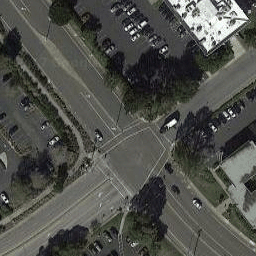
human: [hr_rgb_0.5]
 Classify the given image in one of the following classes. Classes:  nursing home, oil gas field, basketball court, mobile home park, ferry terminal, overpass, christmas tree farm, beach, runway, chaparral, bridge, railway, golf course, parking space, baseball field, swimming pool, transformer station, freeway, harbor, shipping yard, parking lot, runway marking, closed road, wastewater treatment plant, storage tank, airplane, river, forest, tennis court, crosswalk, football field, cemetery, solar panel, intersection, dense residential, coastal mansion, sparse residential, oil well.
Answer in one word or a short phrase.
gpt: intersection